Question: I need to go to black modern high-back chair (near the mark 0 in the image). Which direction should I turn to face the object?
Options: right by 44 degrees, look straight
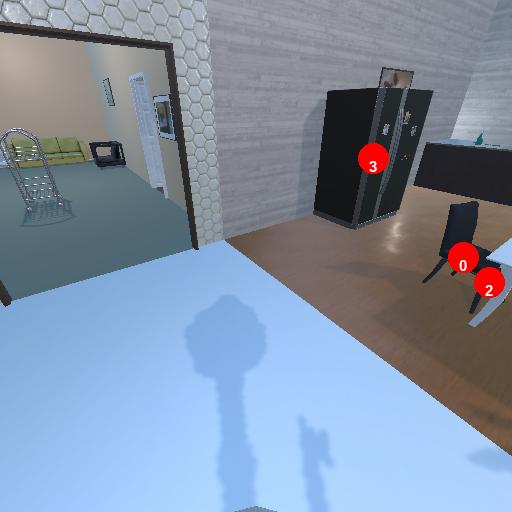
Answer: right by 44 degrees